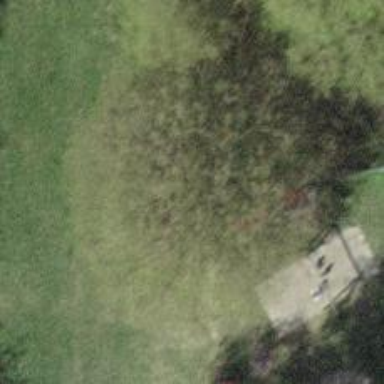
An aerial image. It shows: Bench.